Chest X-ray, PA view. Patient: 70 years old, sex M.
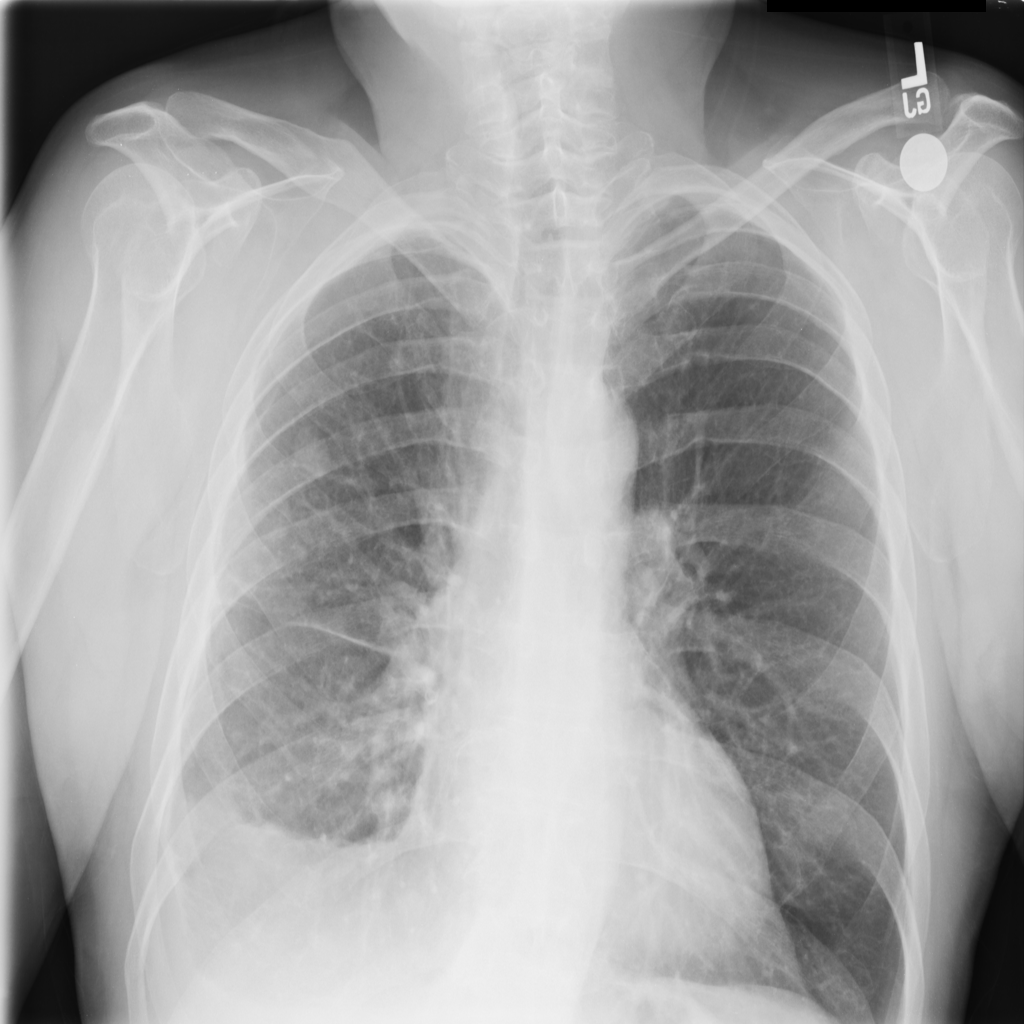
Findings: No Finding